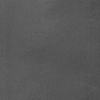
Atmospheric dust classification: dusty